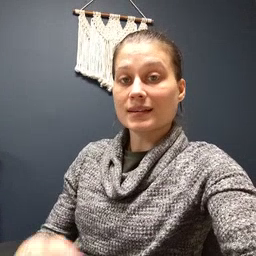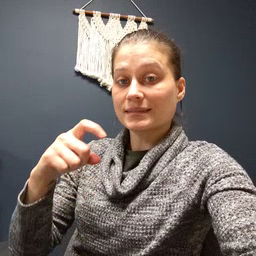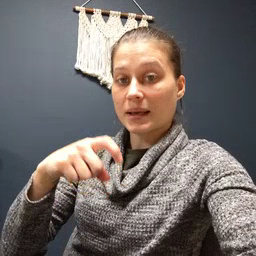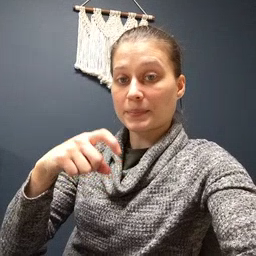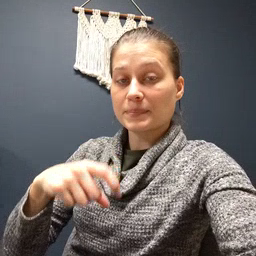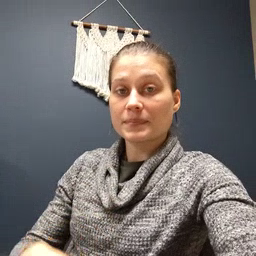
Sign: time